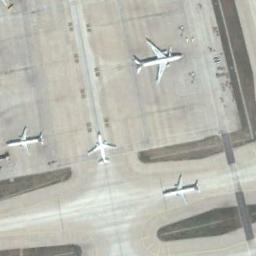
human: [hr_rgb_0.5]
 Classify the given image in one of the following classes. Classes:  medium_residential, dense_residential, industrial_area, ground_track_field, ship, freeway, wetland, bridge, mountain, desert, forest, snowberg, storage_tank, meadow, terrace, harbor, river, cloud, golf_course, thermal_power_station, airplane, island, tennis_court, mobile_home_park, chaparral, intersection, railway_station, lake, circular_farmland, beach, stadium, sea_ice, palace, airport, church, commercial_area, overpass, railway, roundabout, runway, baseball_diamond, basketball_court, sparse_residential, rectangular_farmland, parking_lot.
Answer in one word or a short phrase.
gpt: airplane